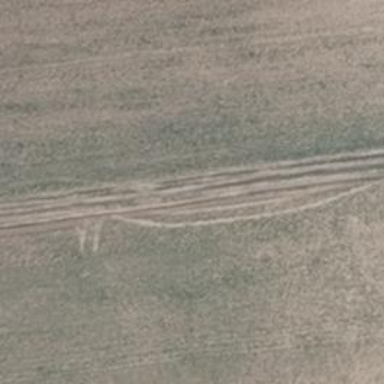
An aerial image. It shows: Track with very rough surface.